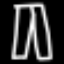
Label: pants